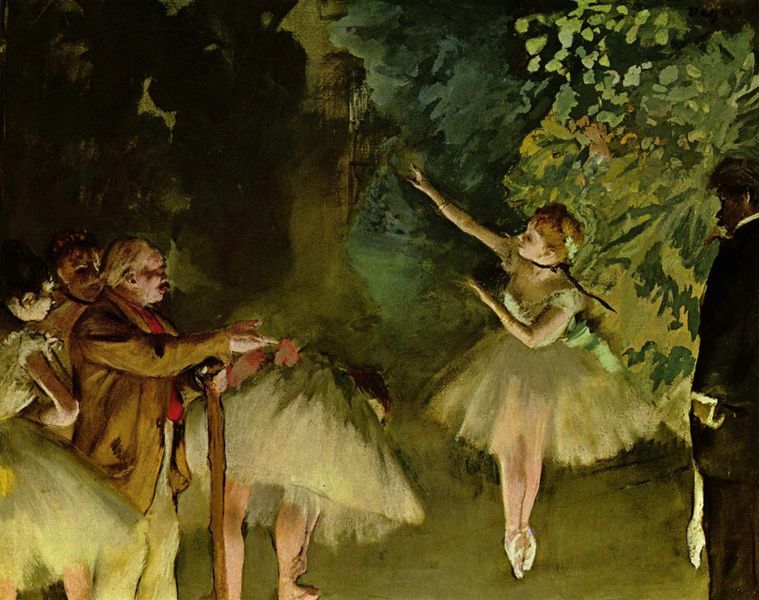
Titel: Ballettprobe
Künstler: Edgar Degas
Institution: Privatsammlung
Schlagwörter: baum, blätter, dunkel, fuß, gemälde, gruppe, hand, haut, laub, mann, nackt, schatten, weiß, aquarell, bäume, frauen, gelb, grün, impressionismus, menschen, mädchen, ocker, ausschnitt, bewegung, braun, degas, edgar degas, finger, frankreich, frau, geste, grau, haar, hell, hintergrund, kleid, kleider, licht, männer, nacht, paris, pastell, profil, schwarz, blick, blüten, park, rot, schal, beige, rock, schleife, tanz, alt, anzug, bart, blond, gesichter, hemd, hose, jacke, jung, schnurrbart, arm, arme, gesicht, knoten, kragen, samt, spitze, herr, hände, vorhang, öl, natur, busch, gebüsch, boden, haare, mantel, fassen, kind, aufführung, bühne, pflanze, pflanzen, publikum, tanzen, theater, tänzerin, tänzerinnen, seide, wald, stock, beine, bein, füße, balett, ballerina, ballet, ballett, choreograph, halsband, haltung, lehrer, probe, röcke, schuhe, schwanensee, spitzenschuhe, stab, studie, tutu, tutus, tüll, tütü, zuschauer, übung, russland, hellgrün, tag, auftritt, aufwärmen, ballettschuhe, bühnenbild, edgar, scheinwerfer, spitzentanz, zehenspitzen, schnäuzer, schnurbart, zeigefinger, krawatte, dekor, impressionisten, knöchel, waden, zeigen, jackett, weste, dekolleté, betrachter, neger, bücken, helligkeit, pleinair, lichtung, manschette, schuh, tupfer, fragment, armband, schwarzer, durchsichtig, richtung, gebückt, kulisse, hirte, elfen, gestreckt, feen, tänzer, anmut, applaus, komplementärfarben, dirigent, liebhaber, hinweisen, taktstock, ald, fussspitzen, regisseur, fußspitze, tütüs, balletszene, tanzschritt, ballerinen, tanzt, scheinwerferlicht, intendant, sattgrün, bain, balletteusen, bühnendekor, grün in grün, haim, kds, landschaftw, prima ballerina, regissuer, spitzenschueh, tanzmeister, clair-obscur, balletprobe, florealer hintergrund, probenszene, zehenstand